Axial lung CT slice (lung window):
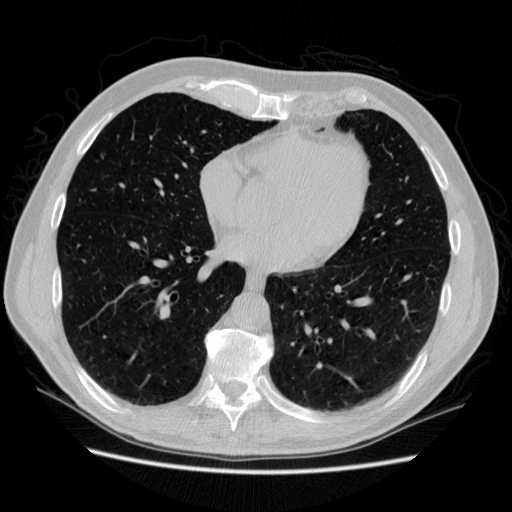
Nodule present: no